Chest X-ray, PA view. Patient: 60 years old, sex F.
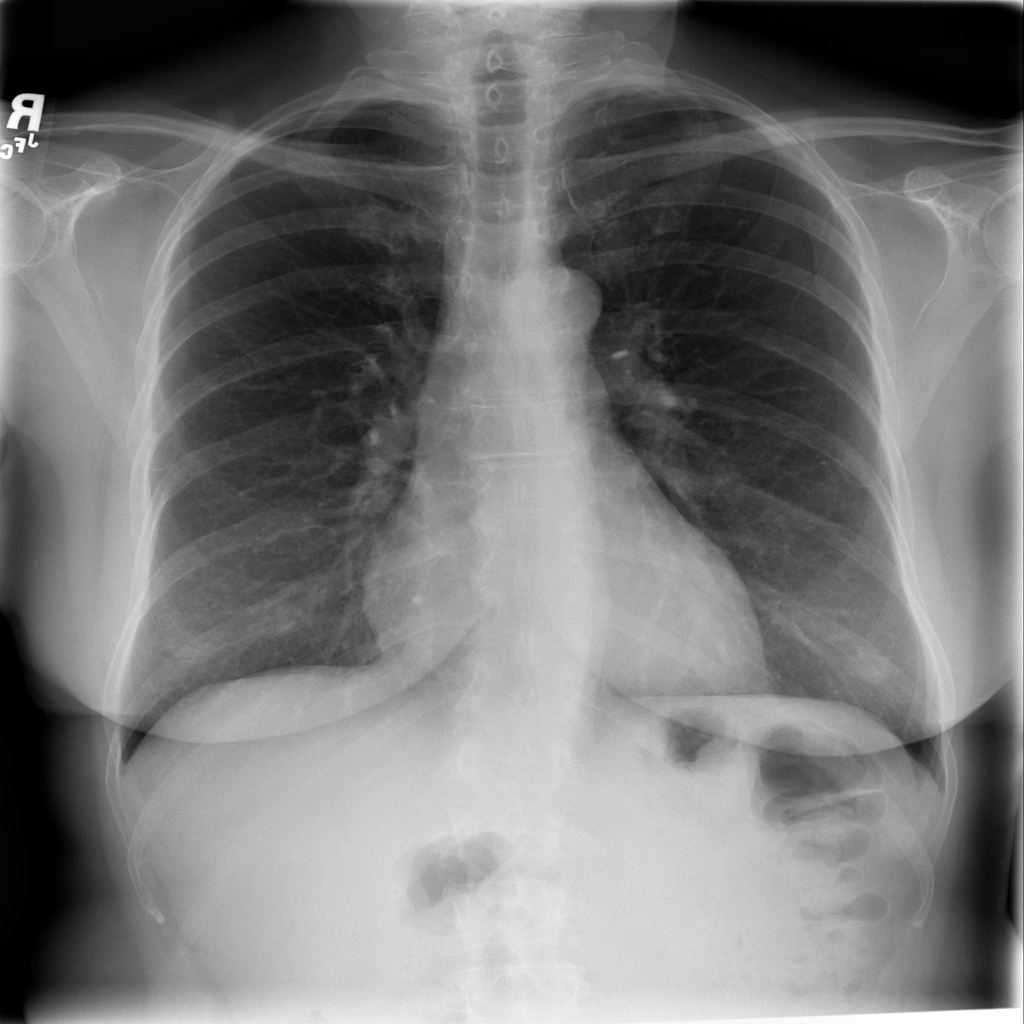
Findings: No Finding